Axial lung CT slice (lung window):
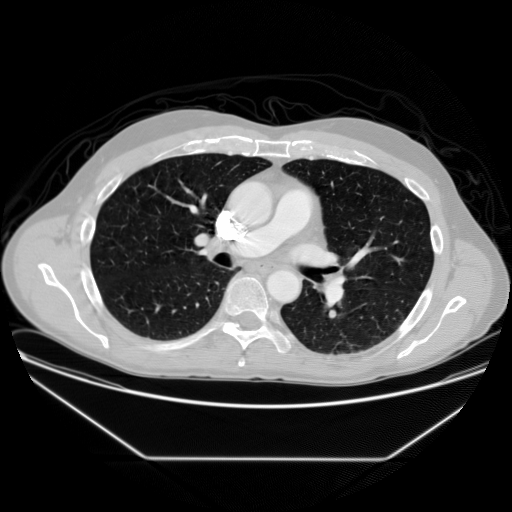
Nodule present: no